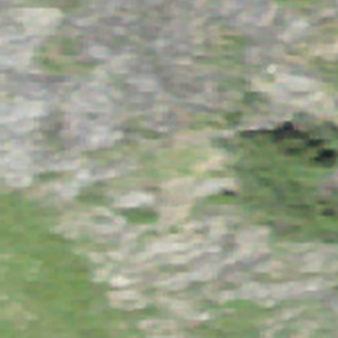
Label: other